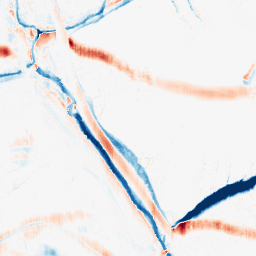
Category: morphological
Decomposition family: morphological_ellipse
Decomposition parameters: operation: average
width: 20
height: 5
Upsampling method: bicubic_3x
Upsampling parameters: scale: 3
Upsampling scale: 3